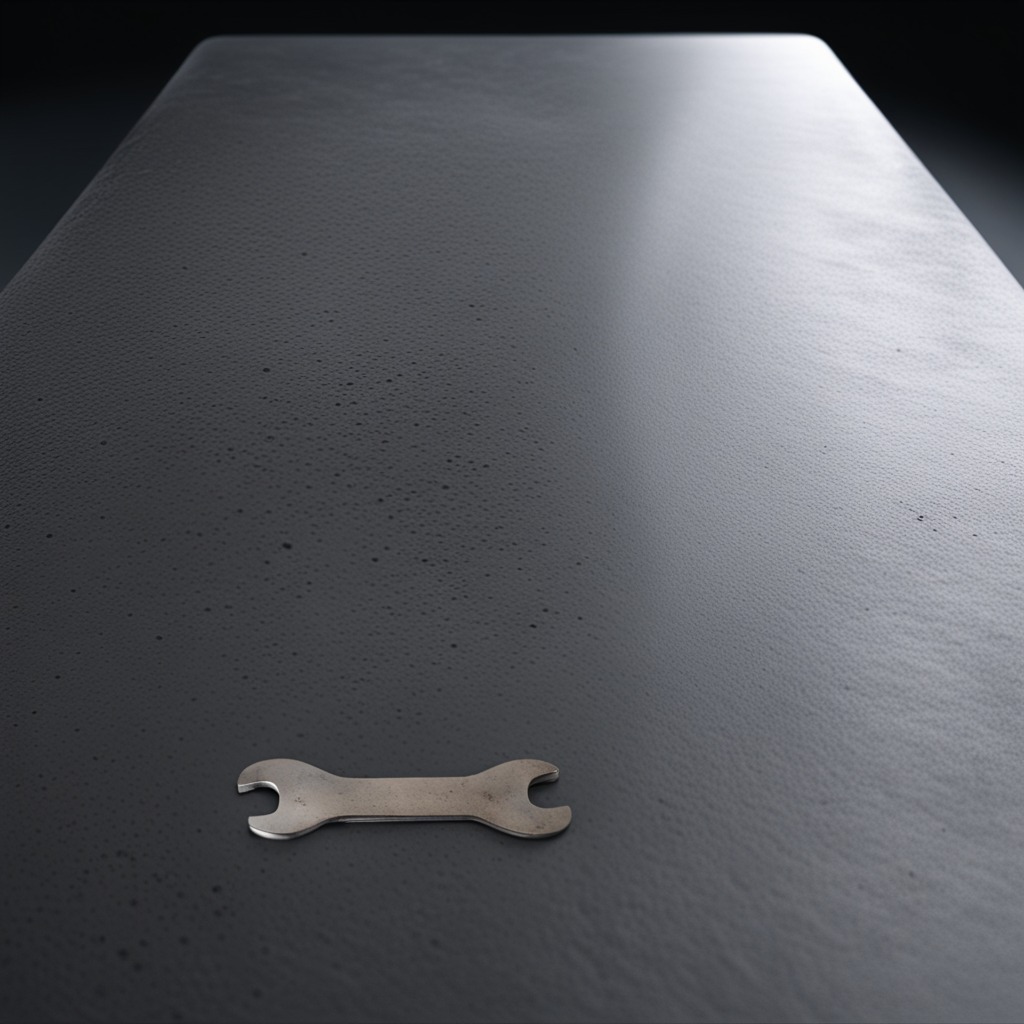
An wrench is lying on the clean granite table inside a workshop at night.